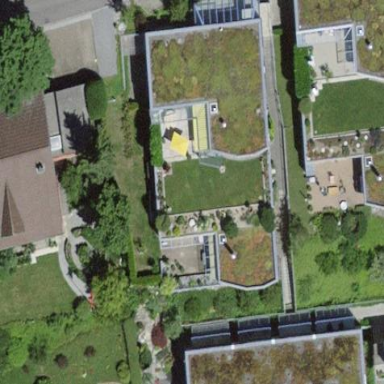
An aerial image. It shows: Residential building.